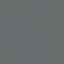
Land use / land cover: SeaLake